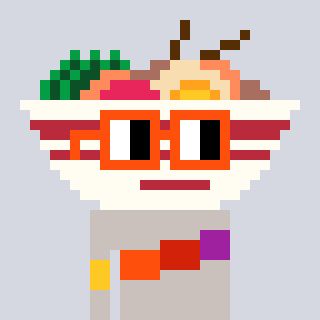
a pixel art character with square orange glasses, a noodles-shaped head and a foggrey-colored body on a cool background